Chest X-ray. View position: PA
Patient age: 53
Patient sex: M
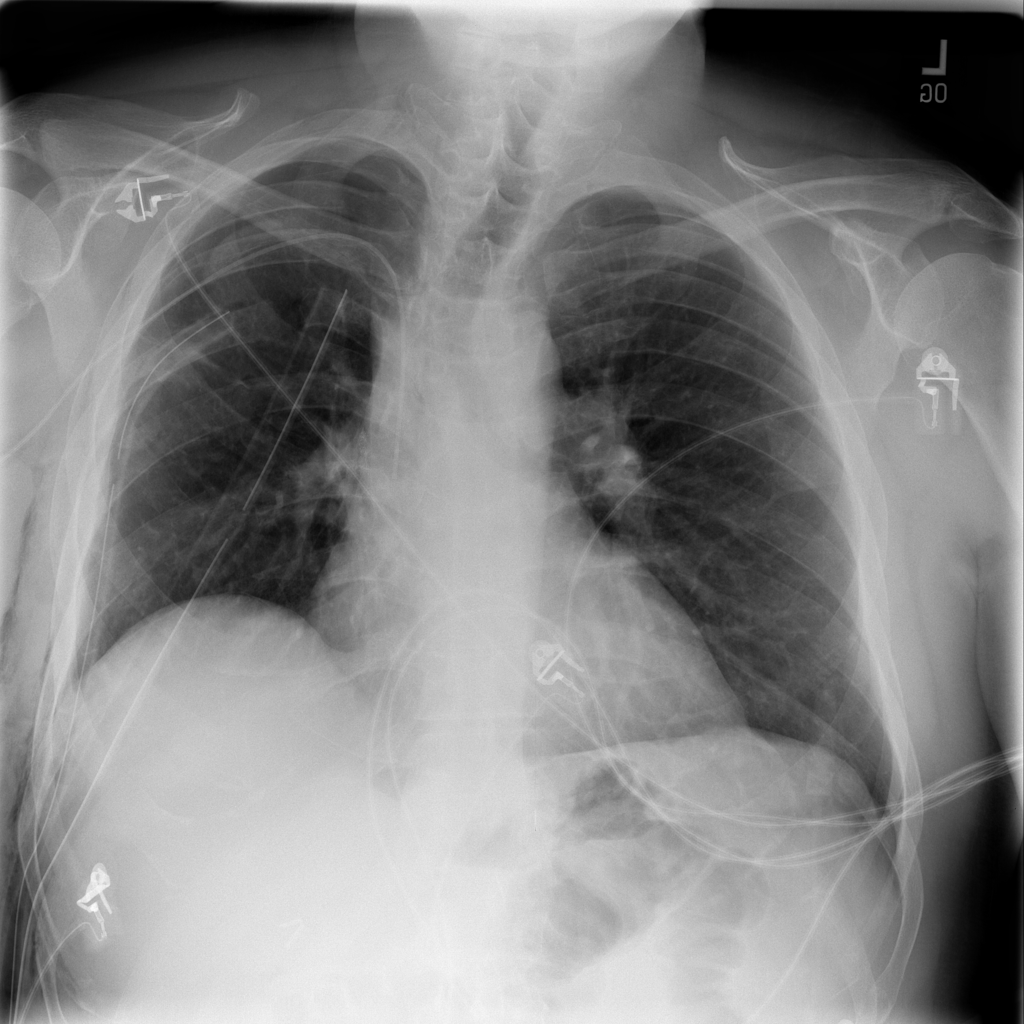
Finding: Pneumothorax